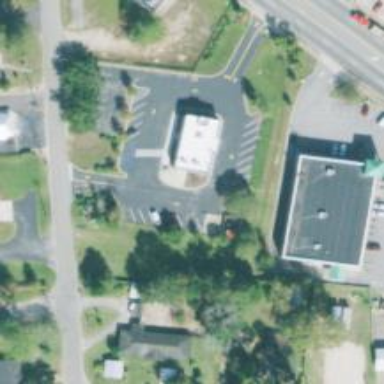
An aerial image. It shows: Healthcare clinic is depicted in the image.